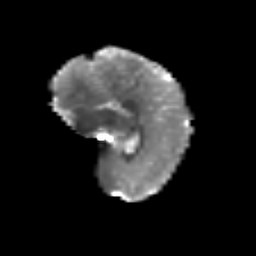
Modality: T2w
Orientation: sagittal
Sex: female
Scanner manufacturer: siemens
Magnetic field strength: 3 T
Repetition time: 5 s
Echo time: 0.071 s